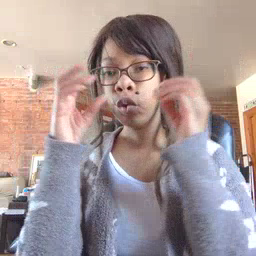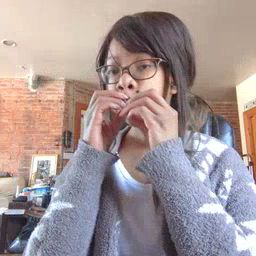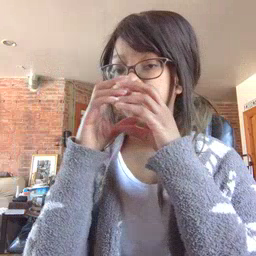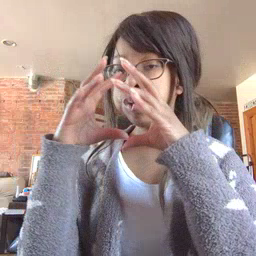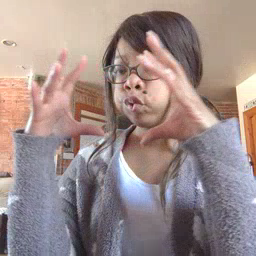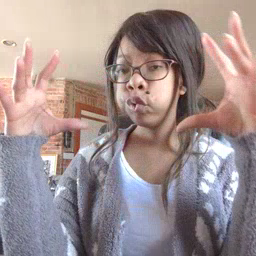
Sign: balloon